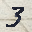
Label: 3